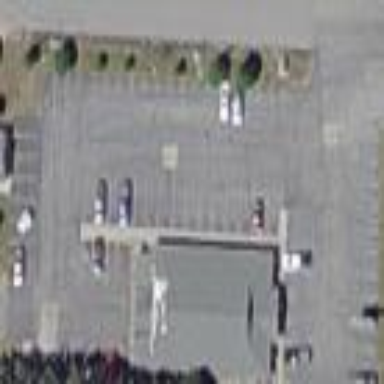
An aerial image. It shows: Parking area.